Field crop: maize
Growth stage: 2
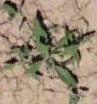
Species: atriplex